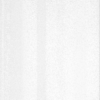
Label: dusty